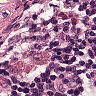
Metastatic tissue present: no